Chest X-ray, PA view. Patient: 47 years old, sex F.
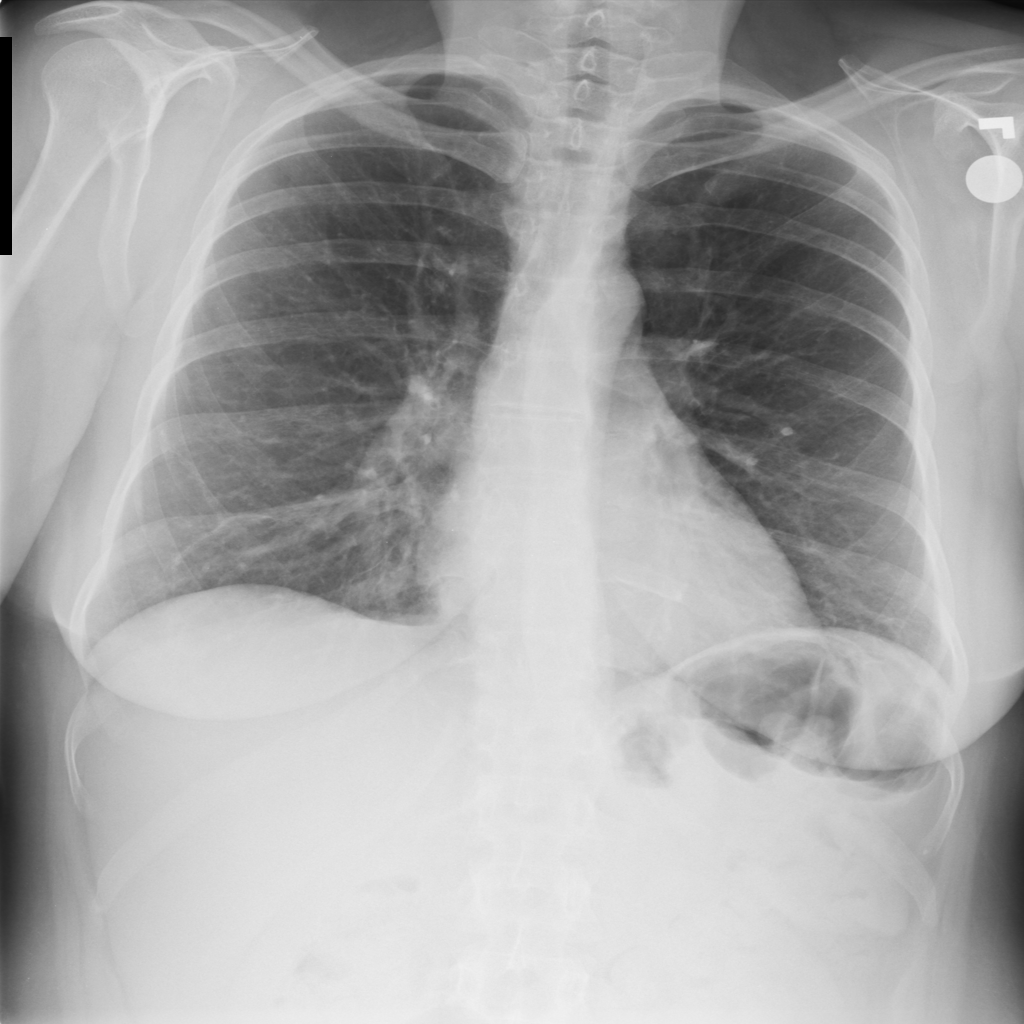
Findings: No Finding